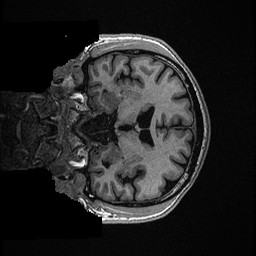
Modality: T1w
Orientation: coronal
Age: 64
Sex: male
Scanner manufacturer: ge
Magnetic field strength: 3 T
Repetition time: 0.006952 s
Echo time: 0.00292 s